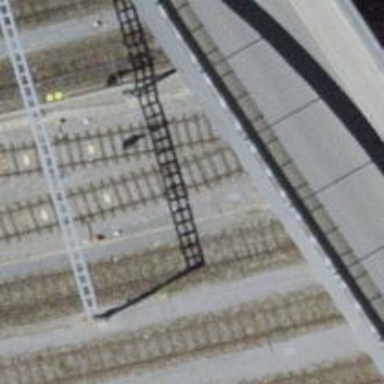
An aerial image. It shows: Railway signal.